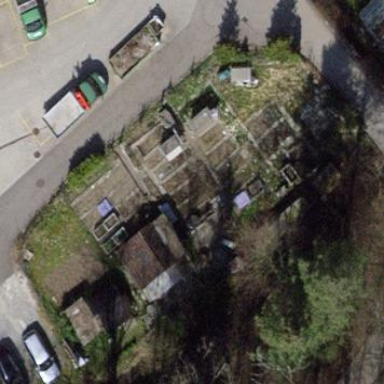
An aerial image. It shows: Allotments area.